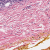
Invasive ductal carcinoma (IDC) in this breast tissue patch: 1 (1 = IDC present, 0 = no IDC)